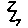
Label: zigzag